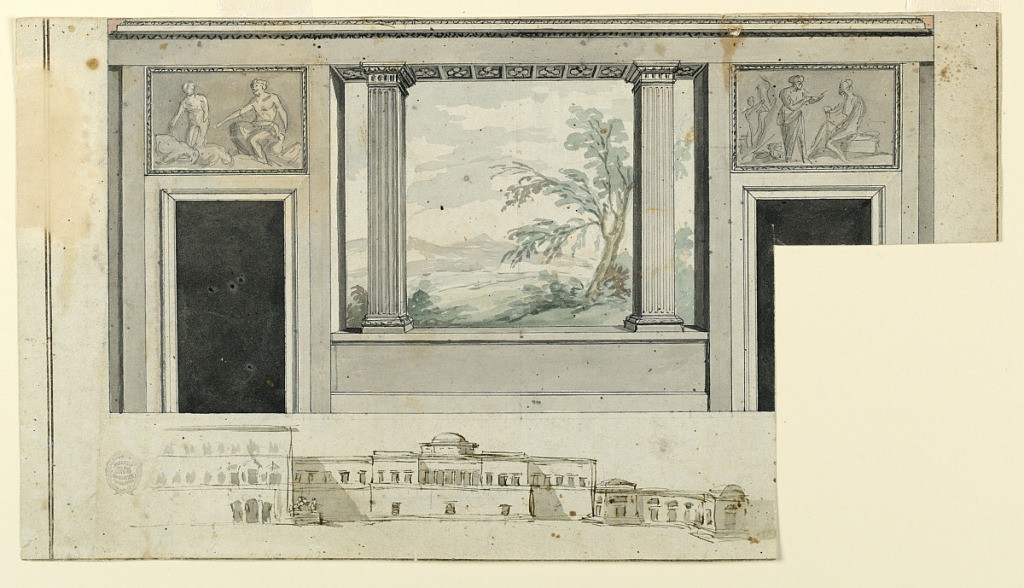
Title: Design for a Painted Wall
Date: ca. 1825
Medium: Graphite, pen and ink, brush and watercolor on paper
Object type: Drawing
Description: Elevation of a room with overdoor tablets featuring classical figures. Painted onto the wall is a trompe-l'oeil view of a landscape through pillars. Below, a townscape. Portion of paper missing at lower right.